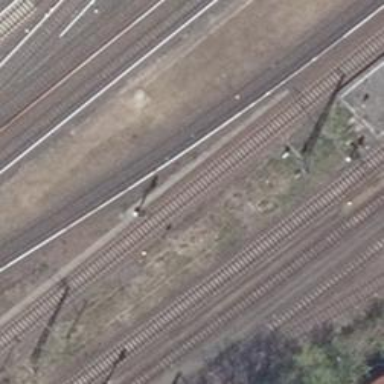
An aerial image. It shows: Railway signal.